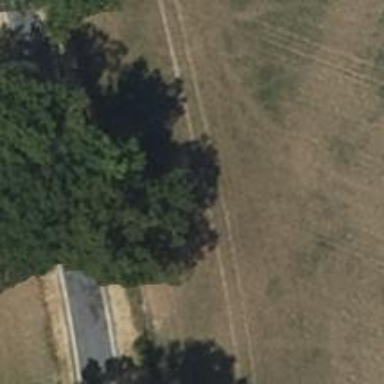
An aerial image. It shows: Row of deciduous broadleaved trees.